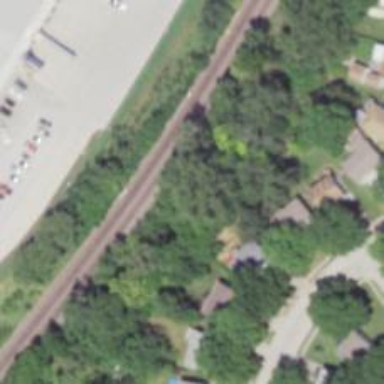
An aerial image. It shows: Railway track.